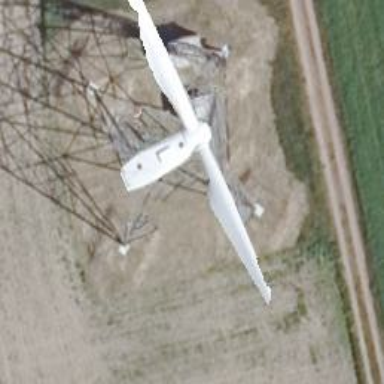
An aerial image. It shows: Wind generator using wind turbines of horizontal axis.